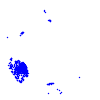
Particle: electron